Current action and preconditions to check: path_clear

Your task: For each precondition in the list above, predict whether it will hold at this action.

Consider the current scene as observed from the mobile robot's camera, and analyze the predicted future states of all dynamic agents (e.g., people, animals, vehicles, or any moving entities) within the NEXT SECOND.

IMPORTANT: Only answer "very likely" if you are absolutely certain—based on strong, clear evidence—that a dynamic agent will violate the precondition in the predicted future state. Do NOT answer "very likely" for unlikely, ambiguous, or low-probability risks.

Ask yourself for each precondition: Is there a high probability, with clear and convincing evidence, that the predicted future states of any dynamic agent will interfere with the predicted future state of the currently executing action within the NEXT SECOND, causing that precondition to fail?

Assess the risk level based on these predictions. Use "likely" or "very likely" if motions create a clear risk of interference.

Use "neutral" or "improbable" if agents are nearby but their predicted paths are clearly diverging or non-conflicting.

Failure Risk Categories: "very improbable", "improbable", "neutral", "likely", "very likely"

Answer Format: Output ONLY the probability_of_failure value from these categories: "very improbable", "improbable", "neutral", "likely", "very likely"

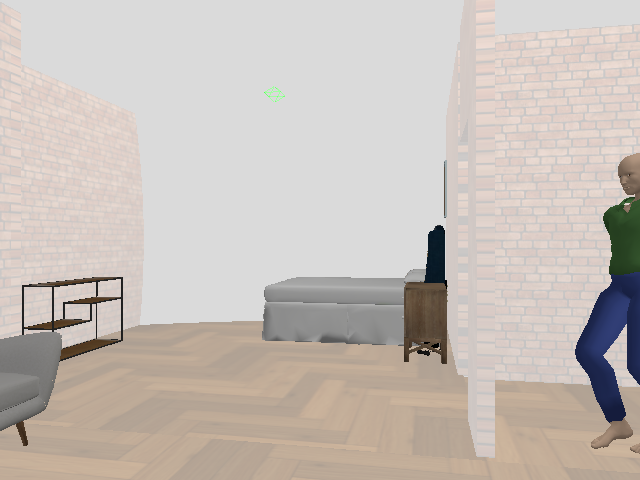

Answer: neutral